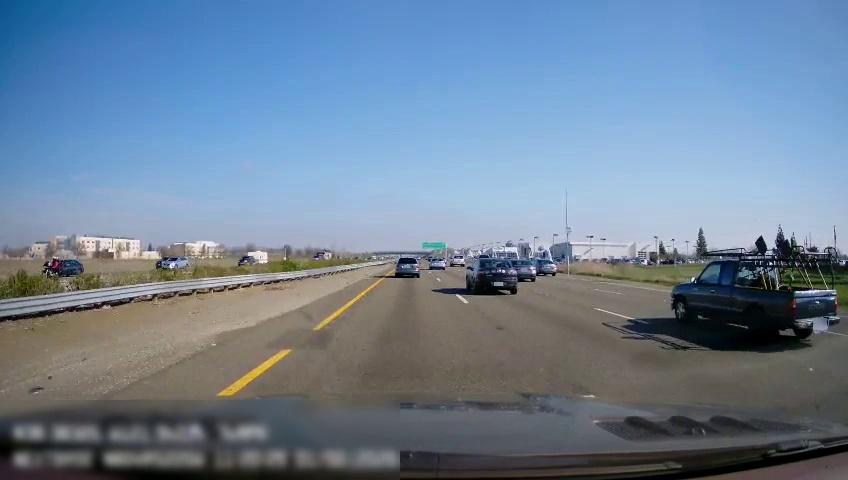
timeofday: Day
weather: Sunny
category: Drivable Space
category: Vehicles | Car
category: Vehicles | Car
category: Vehicles | Car
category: Vehicles | Truck
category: Vehicles | SUV
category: Vehicles | Car
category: Vehicles | Car
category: Vehicles | Truck
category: Motorbikes
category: Vehicles | SUV
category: Vehicles | SUV
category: Vehicles | Car
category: Vehicles | Car
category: Vehicles | Car
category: Lanes | Current Lane
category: Lanes | Current Lane
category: Lanes | Alternate Lane
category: Lanes | Alternate Lane
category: Lanes | Alternate Lane
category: Traffic | Signs